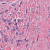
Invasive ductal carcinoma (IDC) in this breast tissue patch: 1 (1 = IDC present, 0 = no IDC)